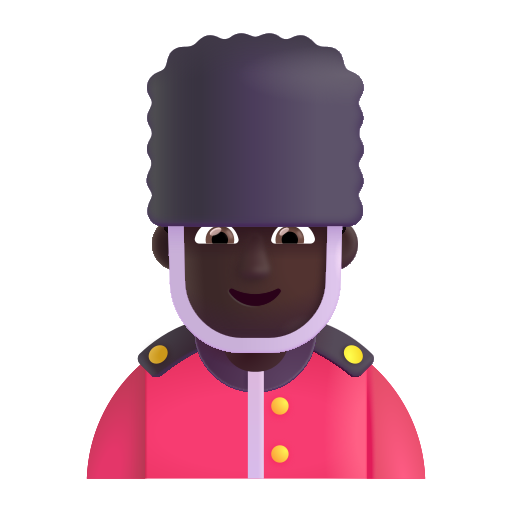
man guard color dark